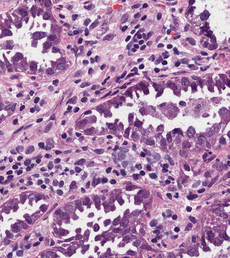
Tumor epithelial tissue: yes
Tumor-associated stroma tissue: yes
Normal tissue: no